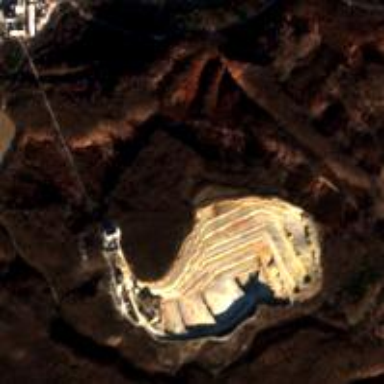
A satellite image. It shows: Quarry area.